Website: walmart
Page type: payment
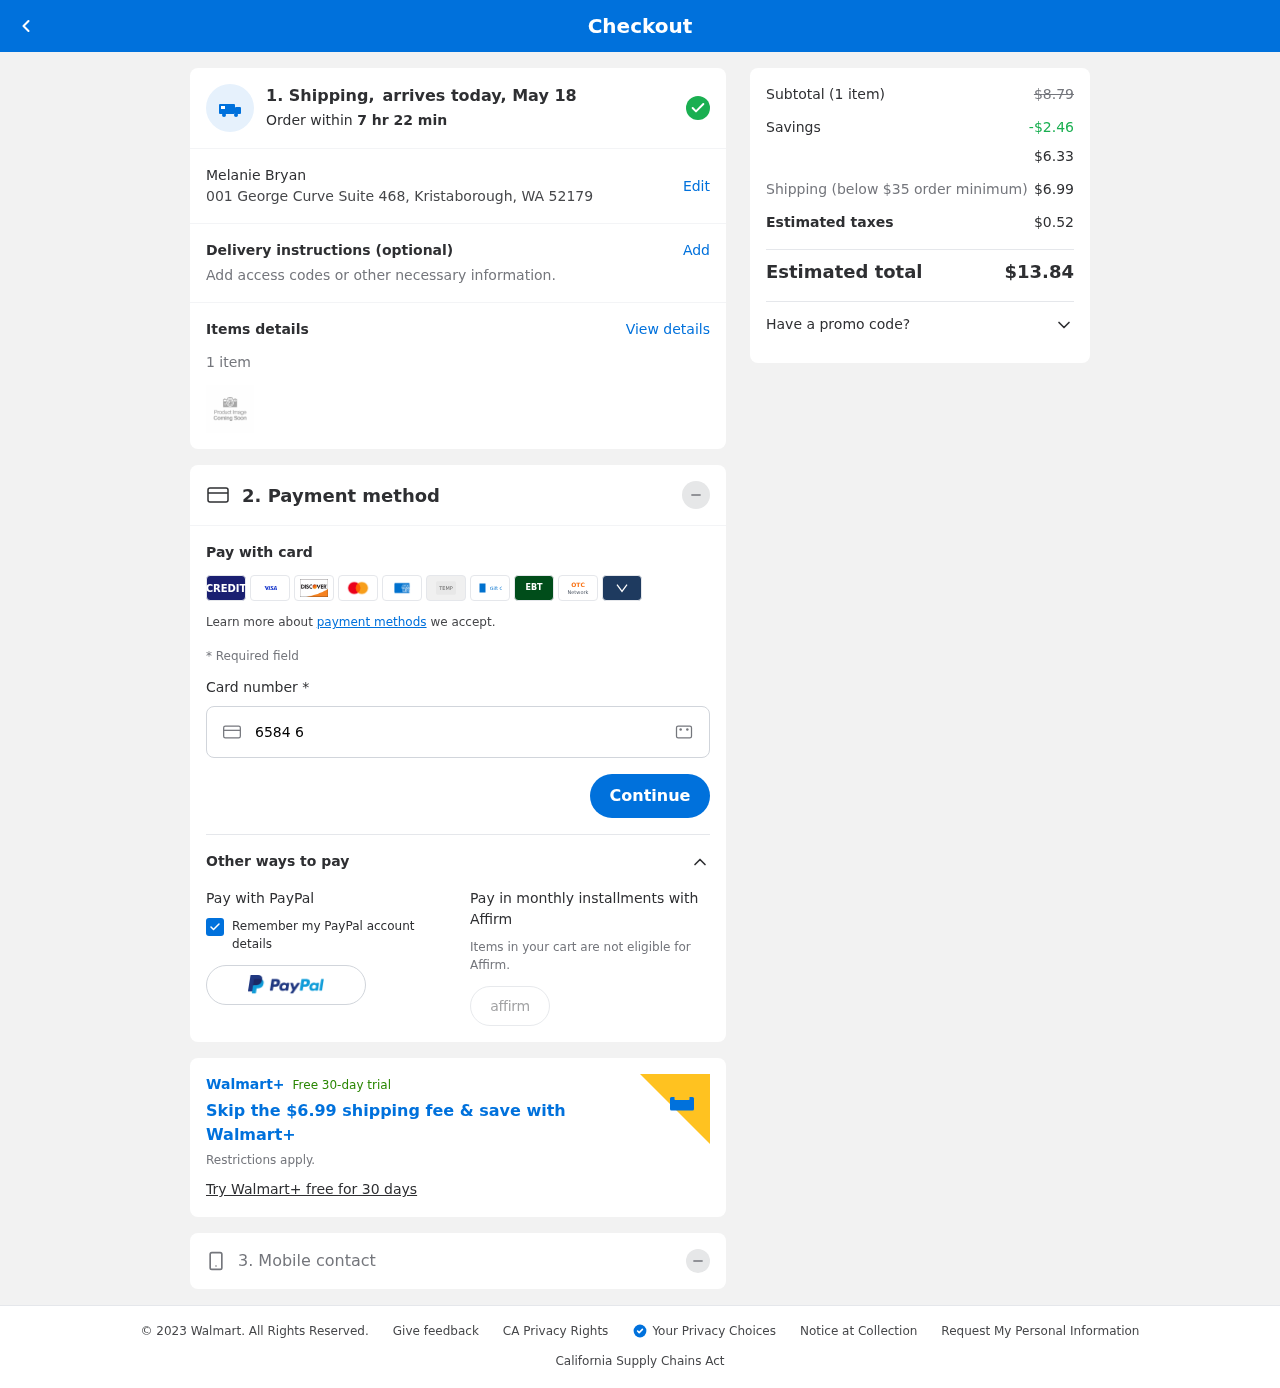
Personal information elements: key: PII_FULLNAME
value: Melanie Bryan
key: PII_STREET
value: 001 George Curve Suite 468
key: PII_CITY_STATE_ZIP
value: Kristaborough, WA 52179
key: PII_CARD_NUMBER
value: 6584 6373 5317 2091
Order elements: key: ORDER_DELIVERY_DATE
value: May 18
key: ORDER_NUM_ITEMS
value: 1
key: ORDER_SUBTOTAL_BEFORE_SAVINGS
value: $8.79
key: ORDER_SAVINGS
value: -$2.46
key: ORDER_SUBTOTAL
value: $6.33
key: ORDER_SHIPPING_COST
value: $6.99
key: ORDER_TAX
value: $0.52
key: ORDER_TOTAL
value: $13.84